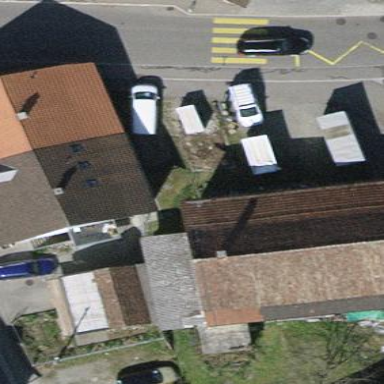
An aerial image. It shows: Semi-detached house.